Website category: phone
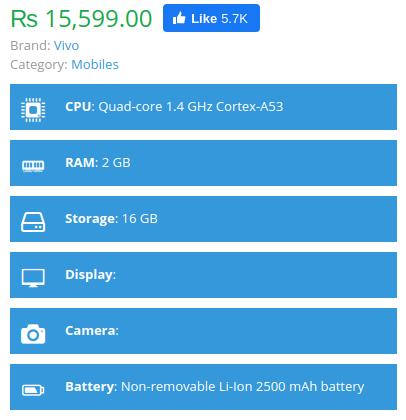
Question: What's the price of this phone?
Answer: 15,599.00

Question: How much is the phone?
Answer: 15,599.00

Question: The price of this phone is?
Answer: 15,599.00

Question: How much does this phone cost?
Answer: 15,599.00

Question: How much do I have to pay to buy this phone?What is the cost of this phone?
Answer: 15,599.00

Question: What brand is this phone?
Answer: Vivo

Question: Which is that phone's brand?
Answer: Vivo

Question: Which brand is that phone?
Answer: Vivo

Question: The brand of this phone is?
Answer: Vivo

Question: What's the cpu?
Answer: Quad-core 1.4 GHz Cortex-A53

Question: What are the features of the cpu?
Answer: Quad-core 1.4 GHz Cortex-A53

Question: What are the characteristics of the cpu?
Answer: Quad-core 1.4 GHz Cortex-A53

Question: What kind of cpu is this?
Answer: Quad-core 1.4 GHz Cortex-A53

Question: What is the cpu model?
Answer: Quad-core 1.4 GHz Cortex-A53

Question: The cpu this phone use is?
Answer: Quad-core 1.4 GHz Cortex-A53

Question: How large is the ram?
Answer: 2 GB

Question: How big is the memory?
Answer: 2 GB

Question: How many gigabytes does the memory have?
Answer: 2 GB

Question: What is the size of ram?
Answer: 2 GB

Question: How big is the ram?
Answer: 2 GB

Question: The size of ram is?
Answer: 2 GB

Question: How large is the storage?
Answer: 16 GB

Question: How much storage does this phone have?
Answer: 16 GB

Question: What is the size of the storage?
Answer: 16 GB

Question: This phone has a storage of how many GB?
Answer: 16 GB

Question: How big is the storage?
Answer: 16 GB

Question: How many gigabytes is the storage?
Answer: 16 GB

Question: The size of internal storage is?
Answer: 16 GB

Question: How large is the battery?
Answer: Non-removable Li-Ion 2500 mAh battery

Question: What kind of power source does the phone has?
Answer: Non-removable Li-Ion 2500 mAh battery

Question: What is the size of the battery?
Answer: Non-removable Li-Ion 2500 mAh battery

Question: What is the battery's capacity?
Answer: Non-removable Li-Ion 2500 mAh battery

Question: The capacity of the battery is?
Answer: Non-removable Li-Ion 2500 mAh battery